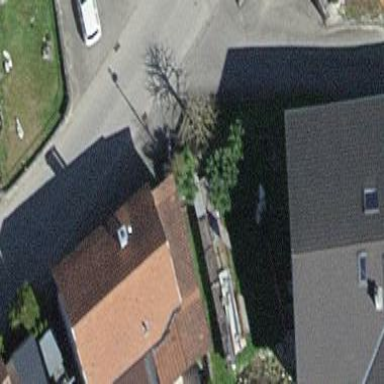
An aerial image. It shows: Residential building.